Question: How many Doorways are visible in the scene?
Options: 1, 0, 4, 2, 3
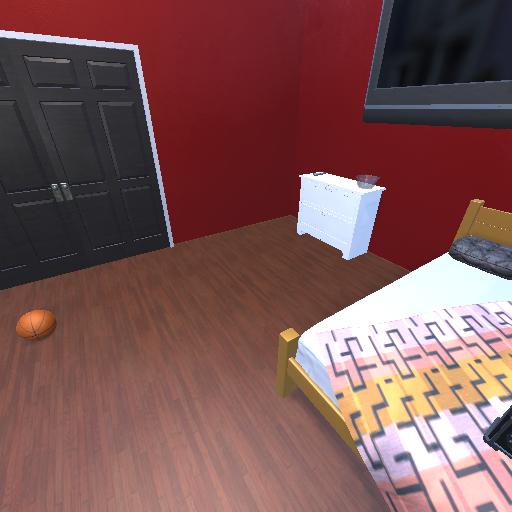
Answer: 1